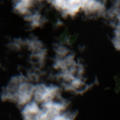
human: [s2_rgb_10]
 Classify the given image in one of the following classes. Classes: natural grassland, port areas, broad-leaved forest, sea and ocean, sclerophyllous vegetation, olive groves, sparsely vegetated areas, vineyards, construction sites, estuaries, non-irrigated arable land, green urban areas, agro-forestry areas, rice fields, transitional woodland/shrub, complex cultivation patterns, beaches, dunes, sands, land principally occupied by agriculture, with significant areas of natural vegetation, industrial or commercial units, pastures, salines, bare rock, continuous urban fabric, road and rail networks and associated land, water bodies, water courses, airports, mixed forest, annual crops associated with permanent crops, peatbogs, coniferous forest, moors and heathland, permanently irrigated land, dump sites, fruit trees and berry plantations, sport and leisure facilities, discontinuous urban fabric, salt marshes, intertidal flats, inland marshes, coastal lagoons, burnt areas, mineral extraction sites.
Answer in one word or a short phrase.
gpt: water bodies